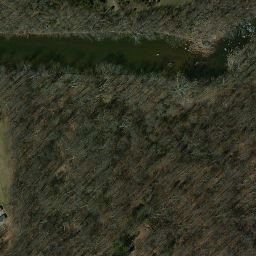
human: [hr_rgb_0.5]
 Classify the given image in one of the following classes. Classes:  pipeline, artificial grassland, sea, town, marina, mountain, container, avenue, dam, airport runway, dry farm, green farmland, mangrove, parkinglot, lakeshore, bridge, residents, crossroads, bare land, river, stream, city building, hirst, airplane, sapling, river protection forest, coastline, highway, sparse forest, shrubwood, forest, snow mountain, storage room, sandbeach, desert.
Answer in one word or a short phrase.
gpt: river